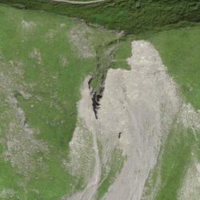
EUNIS habitat code: 48
Species observed at this site:
Rhododendron ferrugineum